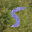
Label: 5